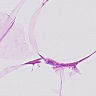
Metastatic tissue present: no